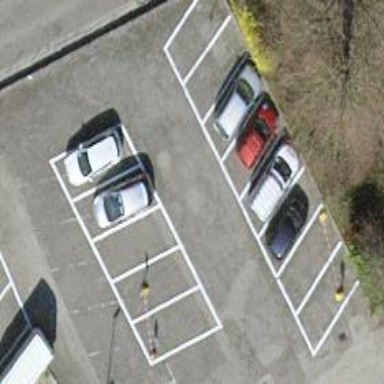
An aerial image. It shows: Parking area with surface.